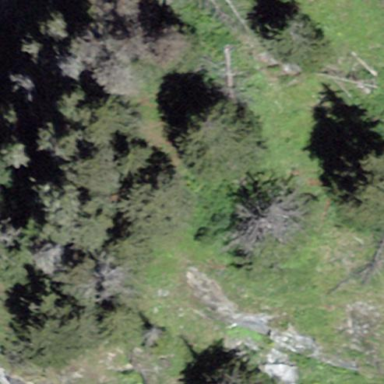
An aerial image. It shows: Woodland consisting mainly of needle-leaved trees.